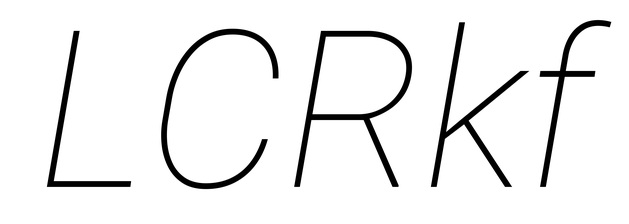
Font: Roboto-Italic_Thin_Italic